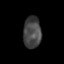
Tissue: skin
Cell type: Epithelial cells
Senescence score: 0.2692
Nuclear area (px): 556
Mean DAPI intensity: 69.299